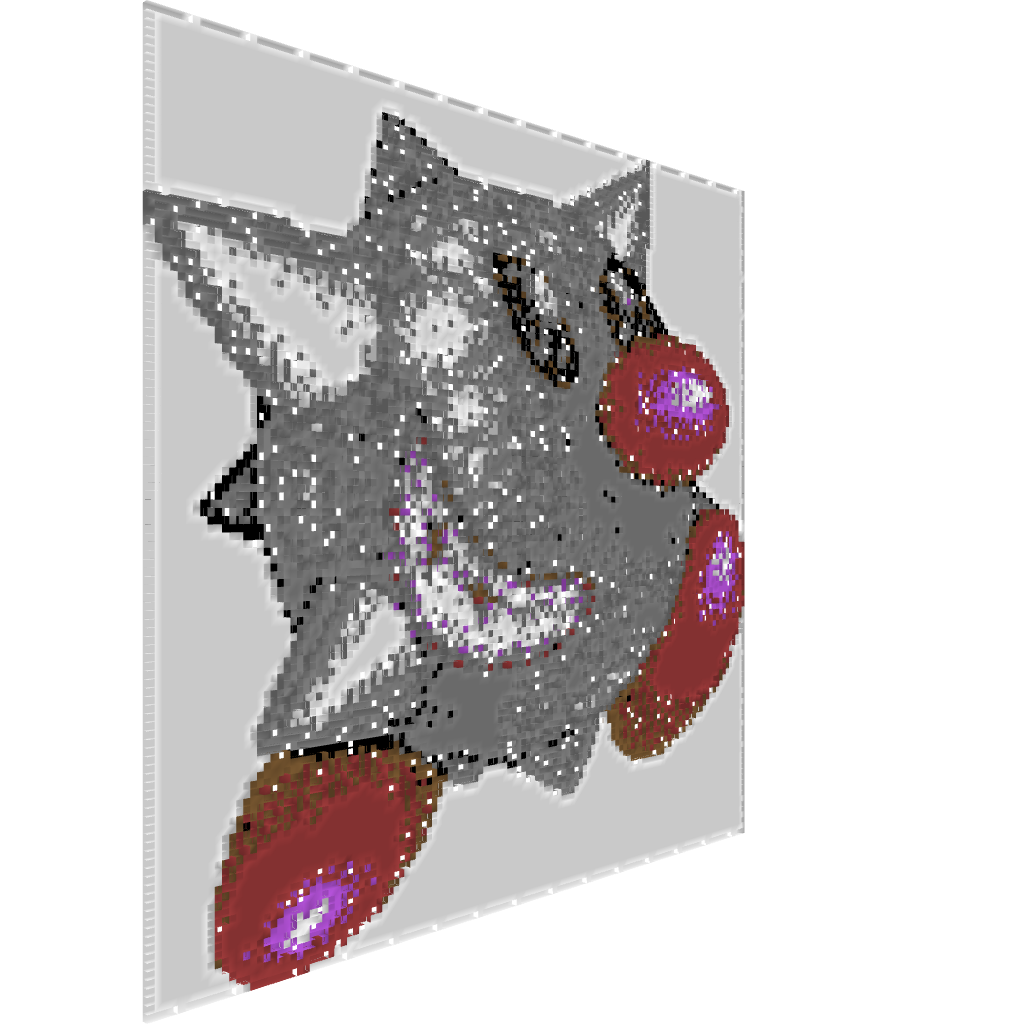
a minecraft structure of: Tap-Tap The Red Nose high quality